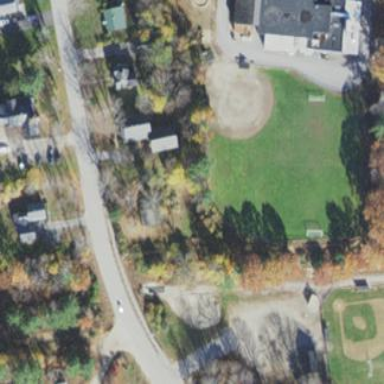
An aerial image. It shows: Pitch for baseball and soccer located in leisure land area.